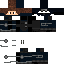
A male human skin with dark skin, wearing brown long hair dressed in a blue hoodie and black pants, featuring a closed mouth.